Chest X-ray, PA view. Patient: 28 years old, sex M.
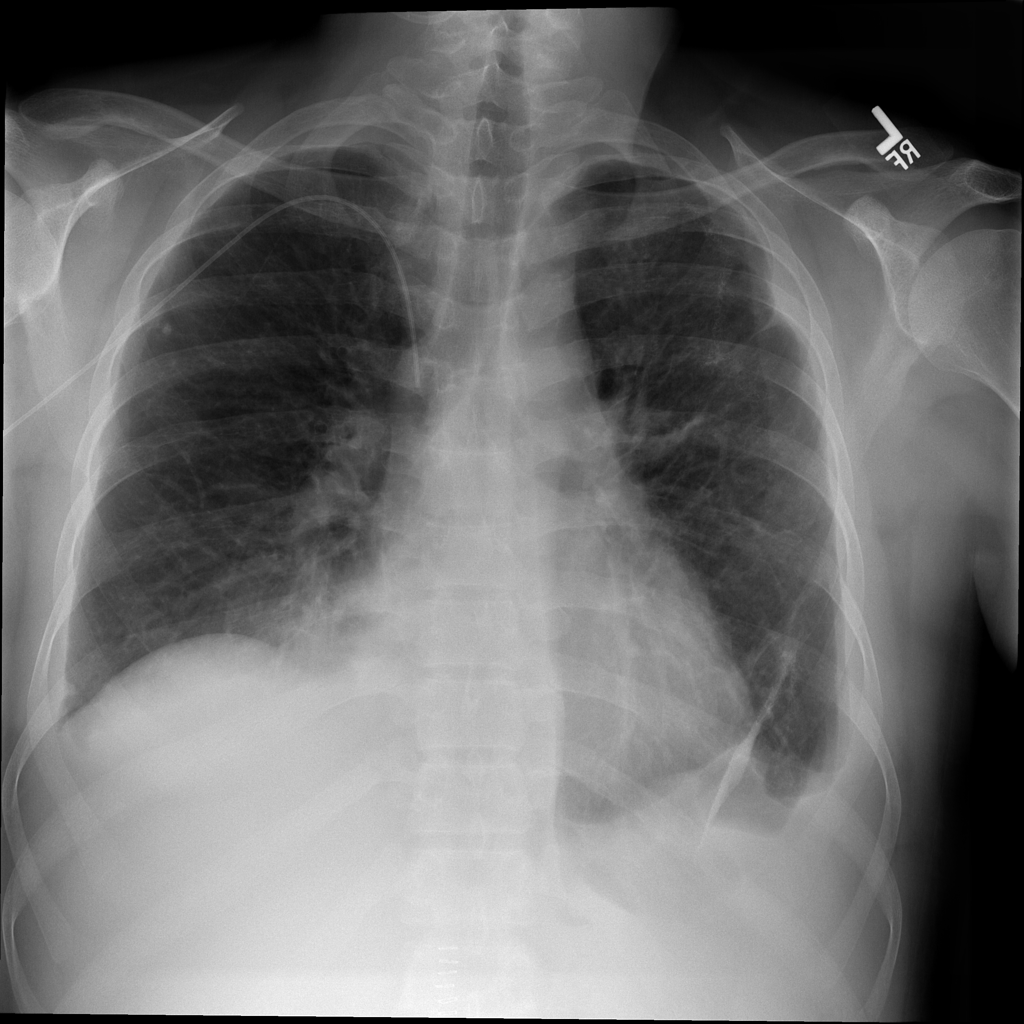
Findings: Effusion, Infiltration, Nodule